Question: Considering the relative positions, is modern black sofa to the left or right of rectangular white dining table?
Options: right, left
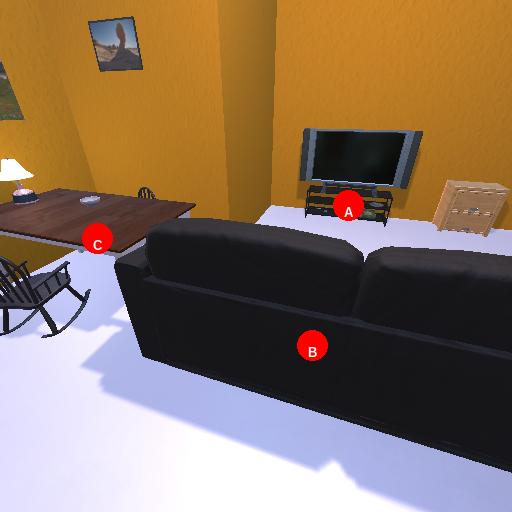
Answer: right